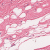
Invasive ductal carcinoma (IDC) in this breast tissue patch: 0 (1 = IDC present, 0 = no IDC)